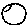
Label: moon